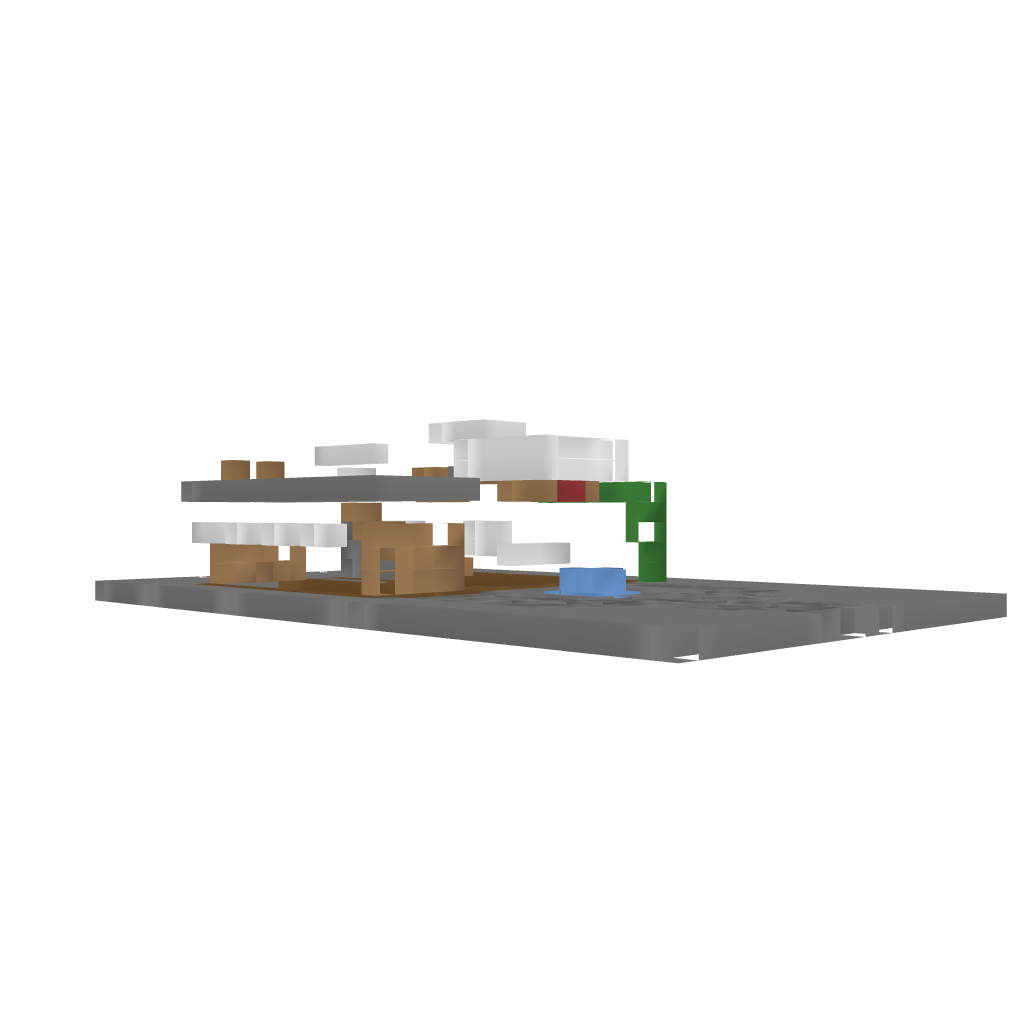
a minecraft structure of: modern house 2 bad low quality